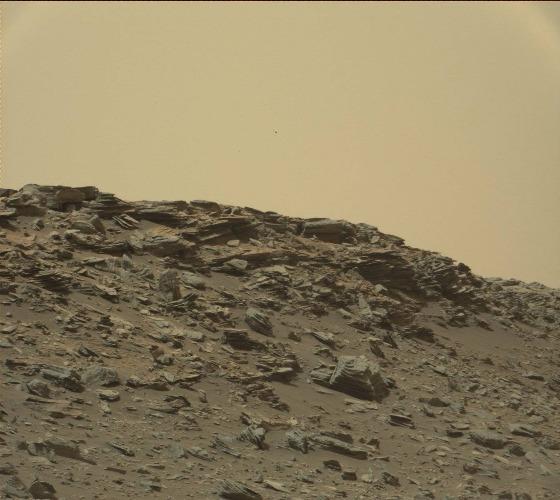
Terrain classes present: Bedrock, Gravel / Sand / Soil, Rock, Shadow, Sky / Distant Mountains